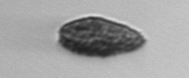
Label: Pseudochattonella_farcimen